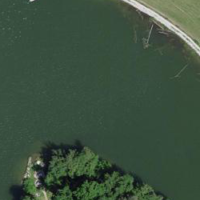
EUNIS habitat code: 14
Species observed at this site:
Fagus sylvatica